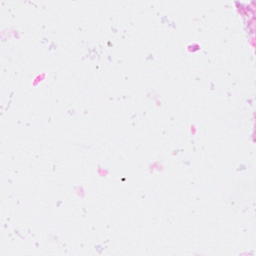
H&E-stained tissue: Breast